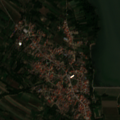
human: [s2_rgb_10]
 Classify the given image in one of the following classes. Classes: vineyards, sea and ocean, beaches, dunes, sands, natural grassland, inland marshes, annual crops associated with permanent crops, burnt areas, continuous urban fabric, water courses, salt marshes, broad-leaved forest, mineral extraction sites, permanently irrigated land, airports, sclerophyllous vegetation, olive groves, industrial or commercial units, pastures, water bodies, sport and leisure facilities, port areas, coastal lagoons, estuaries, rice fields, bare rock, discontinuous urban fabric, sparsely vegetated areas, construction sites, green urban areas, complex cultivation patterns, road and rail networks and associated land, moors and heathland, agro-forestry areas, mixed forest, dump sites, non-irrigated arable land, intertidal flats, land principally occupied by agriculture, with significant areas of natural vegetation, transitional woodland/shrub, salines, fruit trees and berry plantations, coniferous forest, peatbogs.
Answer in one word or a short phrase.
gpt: discontinuous urban fabric, non-irrigated arable land, complex cultivation patterns, land principally occupied by agriculture, with significant areas of natural vegetation, transitional woodland/shrub, water courses